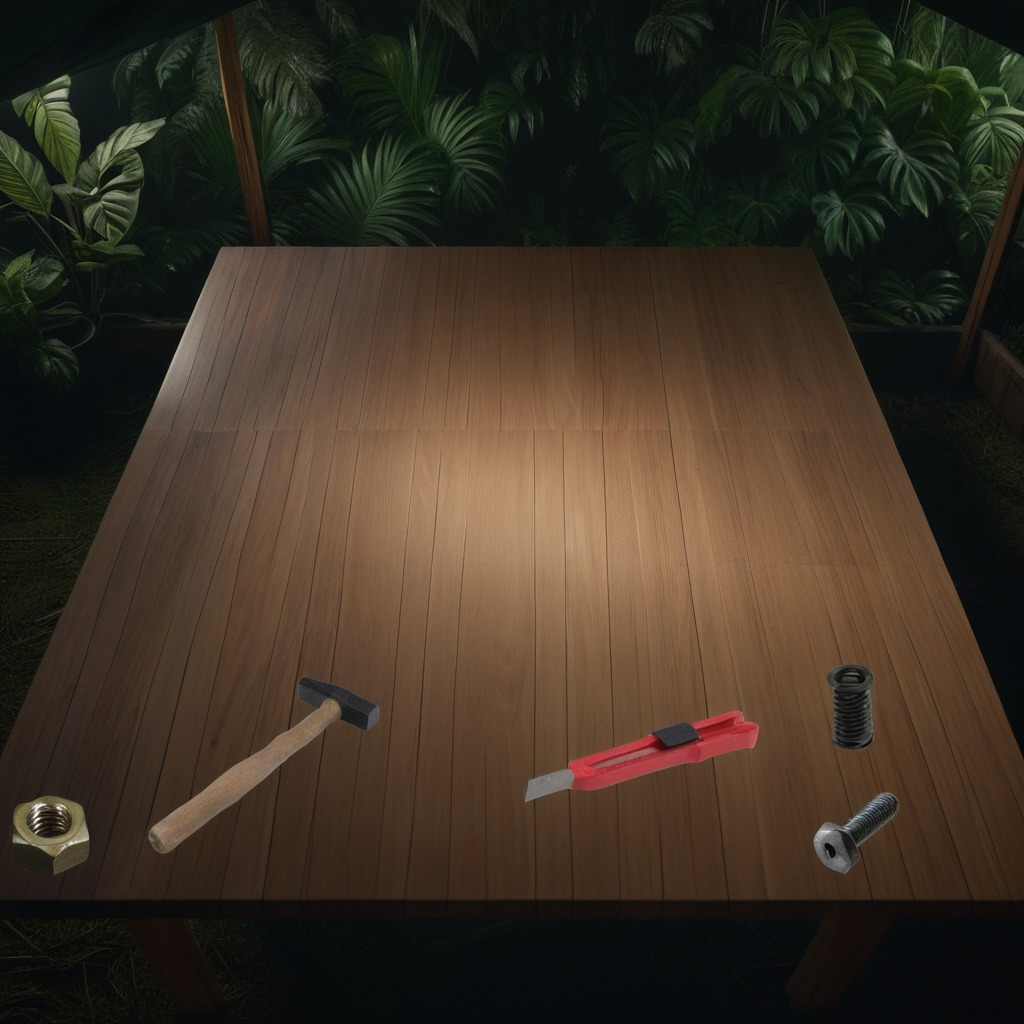
A utility knife, a metal machine screw, a hammer, a coiled metal spring, and a metal nut are lying on a wooden table inside a jungle field workshop tent at night.